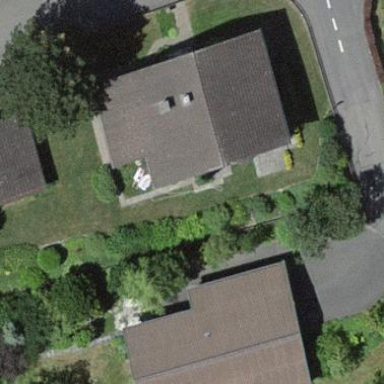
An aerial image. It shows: Building with tile roof.